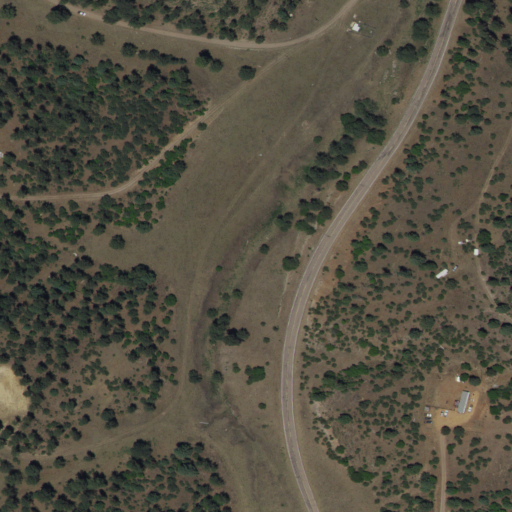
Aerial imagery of valley in New Mexico named Seven Canyon containing evergreen forest, grassland, and shrub